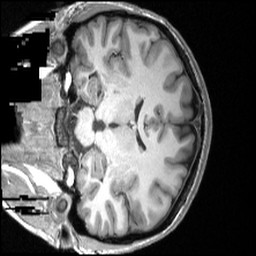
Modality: T1w
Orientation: coronal